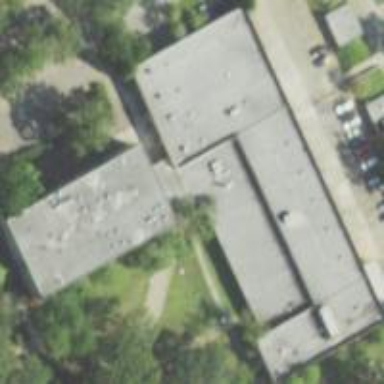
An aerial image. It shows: College building.